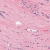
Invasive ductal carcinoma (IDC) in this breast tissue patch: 0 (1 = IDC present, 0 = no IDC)